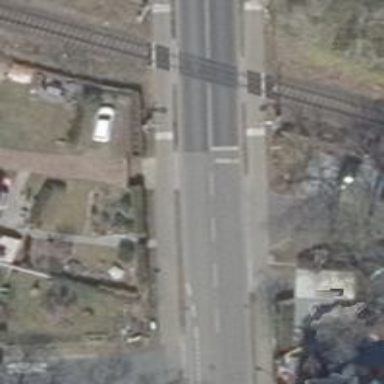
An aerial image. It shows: Sidewalk.